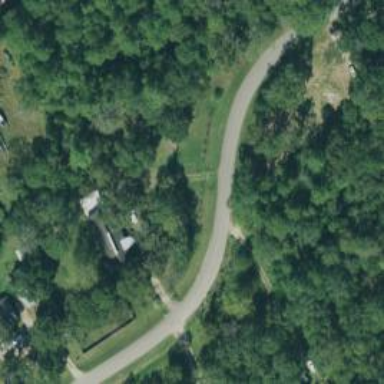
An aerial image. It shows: Residential road.